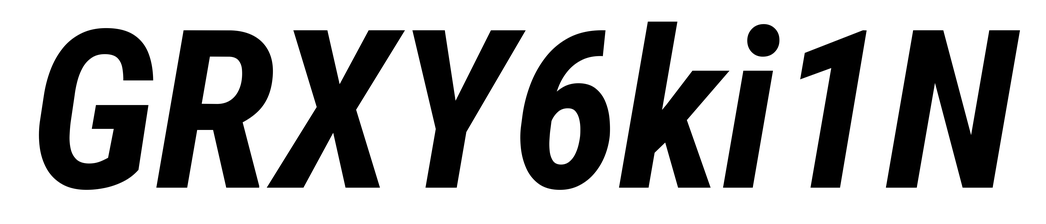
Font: Roboto-Italic_Condensed_Bold_Italic